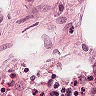
Metastatic tissue present: no